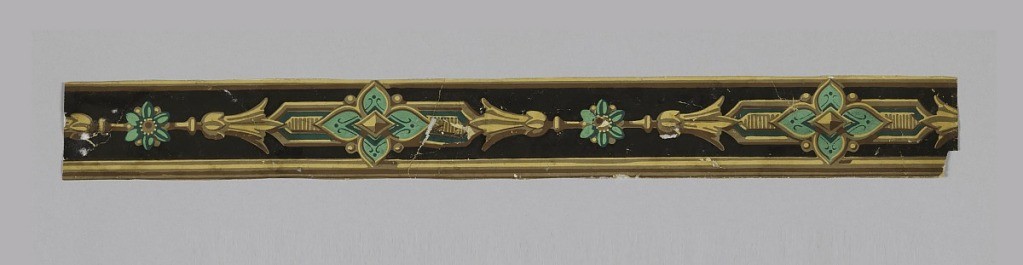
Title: Border
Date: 1860–85
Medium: Block-printed on machine-made paper
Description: Combines various decorative motifs into a band of continuous, repeating patterns. Pointed quatrefoils with lozenge centers are superimposed over elongated frames which are separated by stylized foliage and daisy-like flowers; printed in greens, tan, yellow and shades of brown.

H# 22